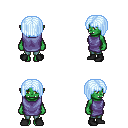
a pixel art fantasy rpg character, female body template, orc, green skin, chain tabard jacket, teal pants, white cyan pageboy hairstyle, black shoes, four views (front, back, left, right), 2x2 character sprite sheet, small pixel art, hard edges, no anti-aliasing